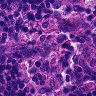
Metastatic tissue present: no